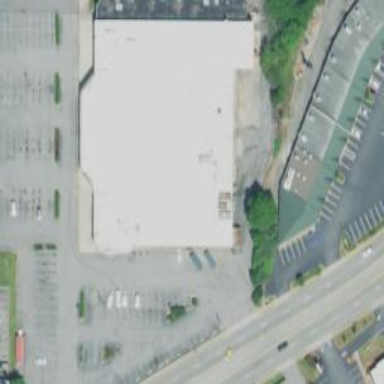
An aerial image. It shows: Retail building.